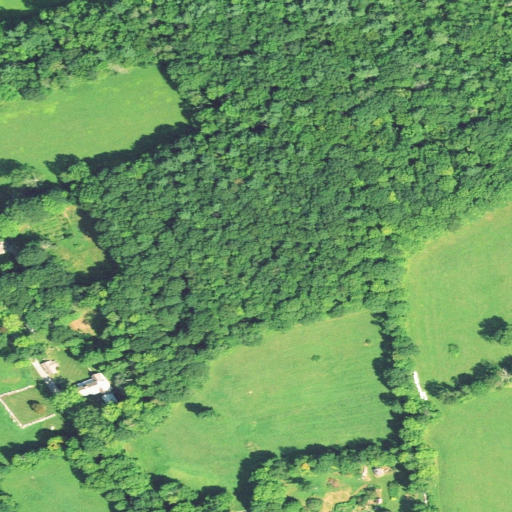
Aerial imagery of mountain in Connecticut named Cherry Hill containing deciduous forest, pasture, open development, grassland, mixed forest, woody wetlands, and low intensity development